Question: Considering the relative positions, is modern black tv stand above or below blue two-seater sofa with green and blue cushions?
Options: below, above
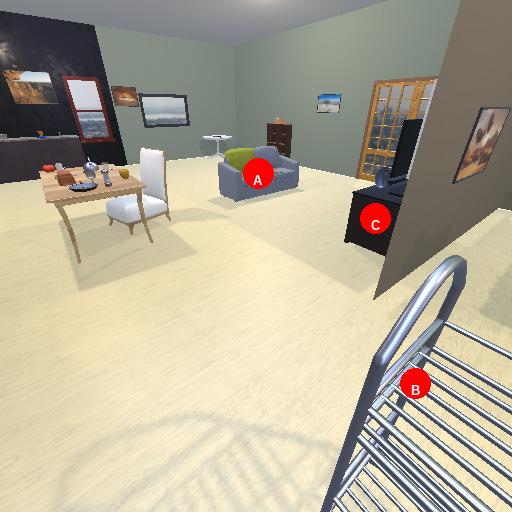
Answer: below